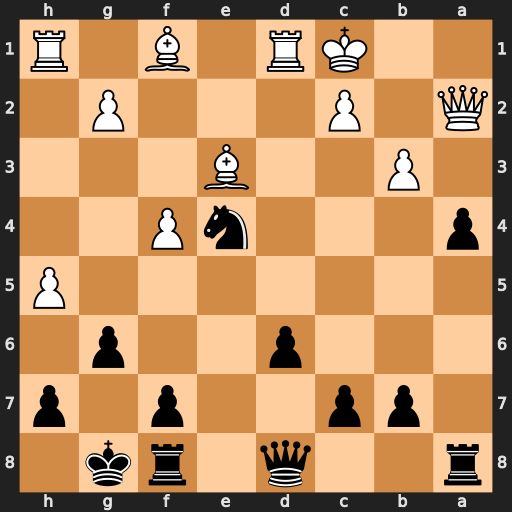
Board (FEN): r2q1rk1/1pp2p1p/3p2p1/7P/p3nP2/1P2B3/Q1P3P1/2KR1B1R
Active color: b
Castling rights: -
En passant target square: -
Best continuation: axb3 Qb2 Ra2